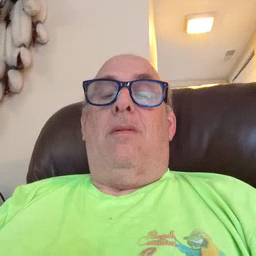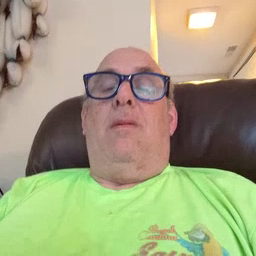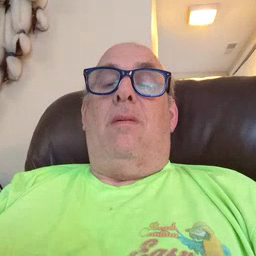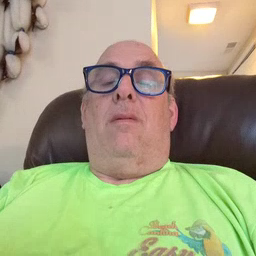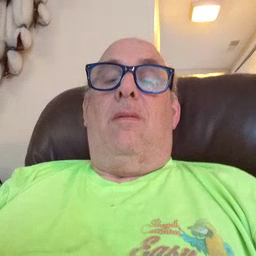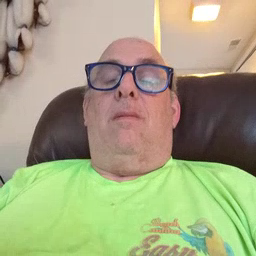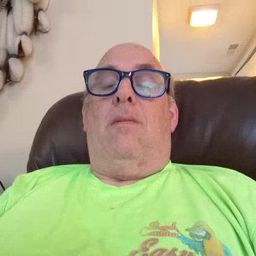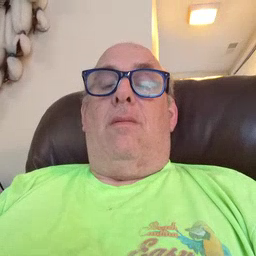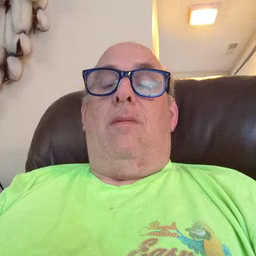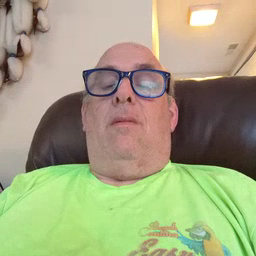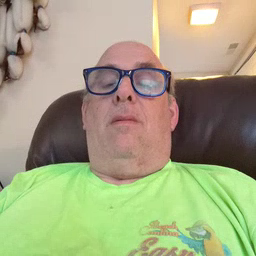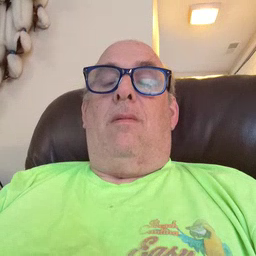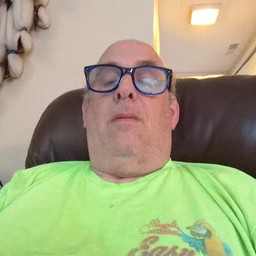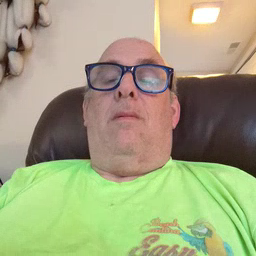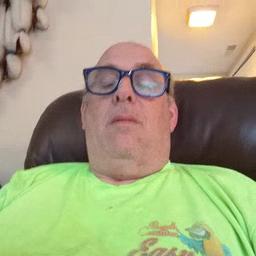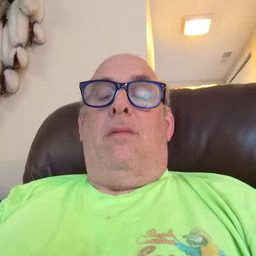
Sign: home